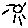
Label: sun